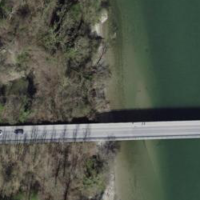
EUNIS habitat code: 15
Species observed at this site:
Castor fiber